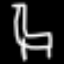
Label: chair